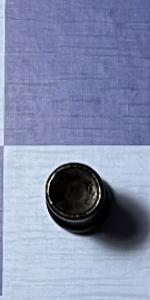
Label: Rook_Black